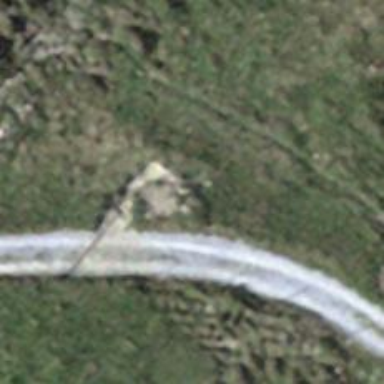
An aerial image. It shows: Gravel track with grade3 tracktype.